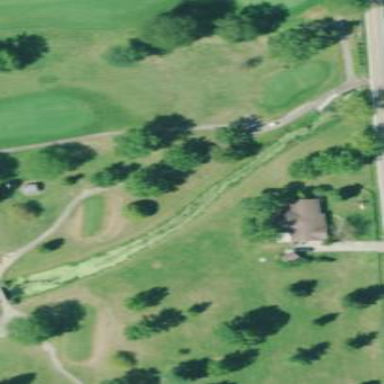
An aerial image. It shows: Scenic view of water hazard on golf course. The natural water feature adds beauty to the landscape.